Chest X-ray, PA view. Patient: 63 years old, sex M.
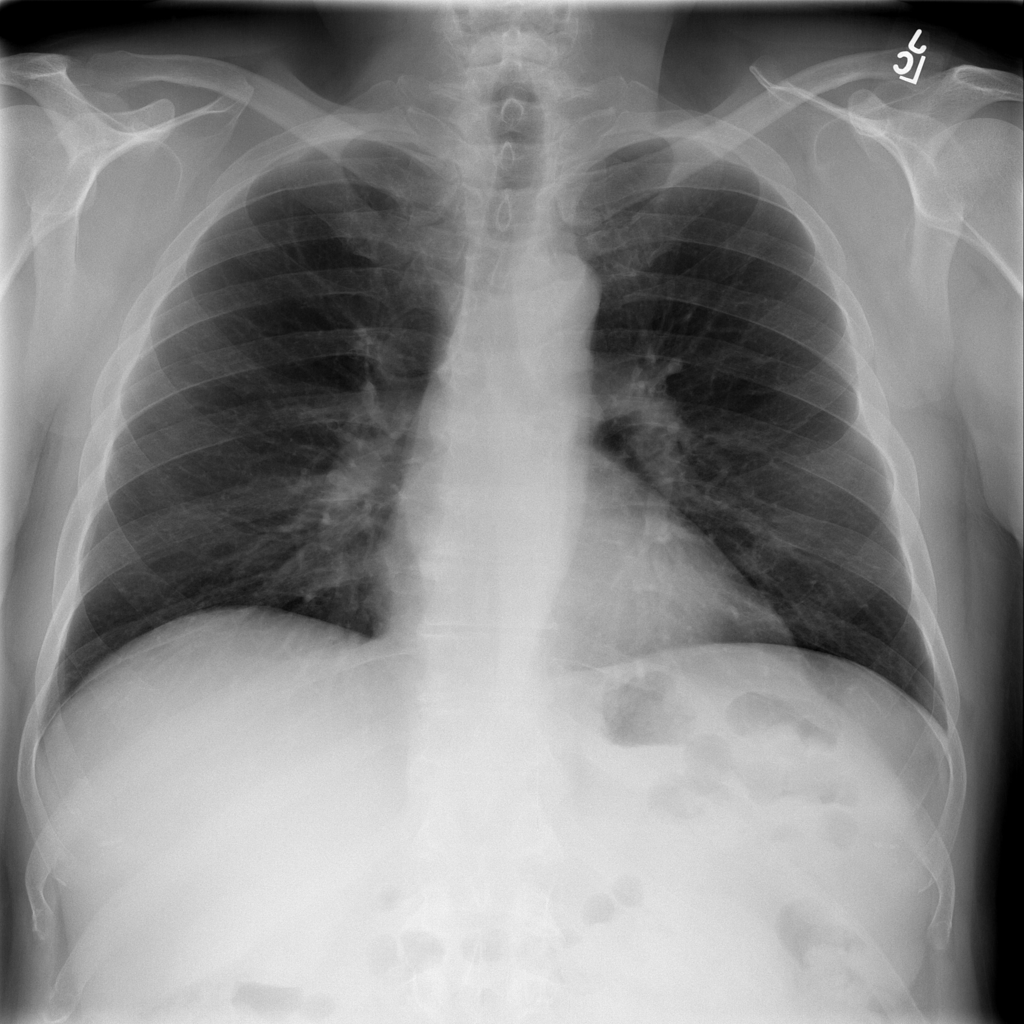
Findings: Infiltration